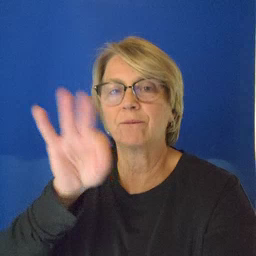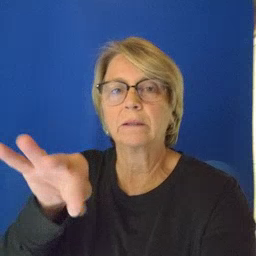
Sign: frenchfries